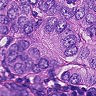
Metastatic tissue present: yes